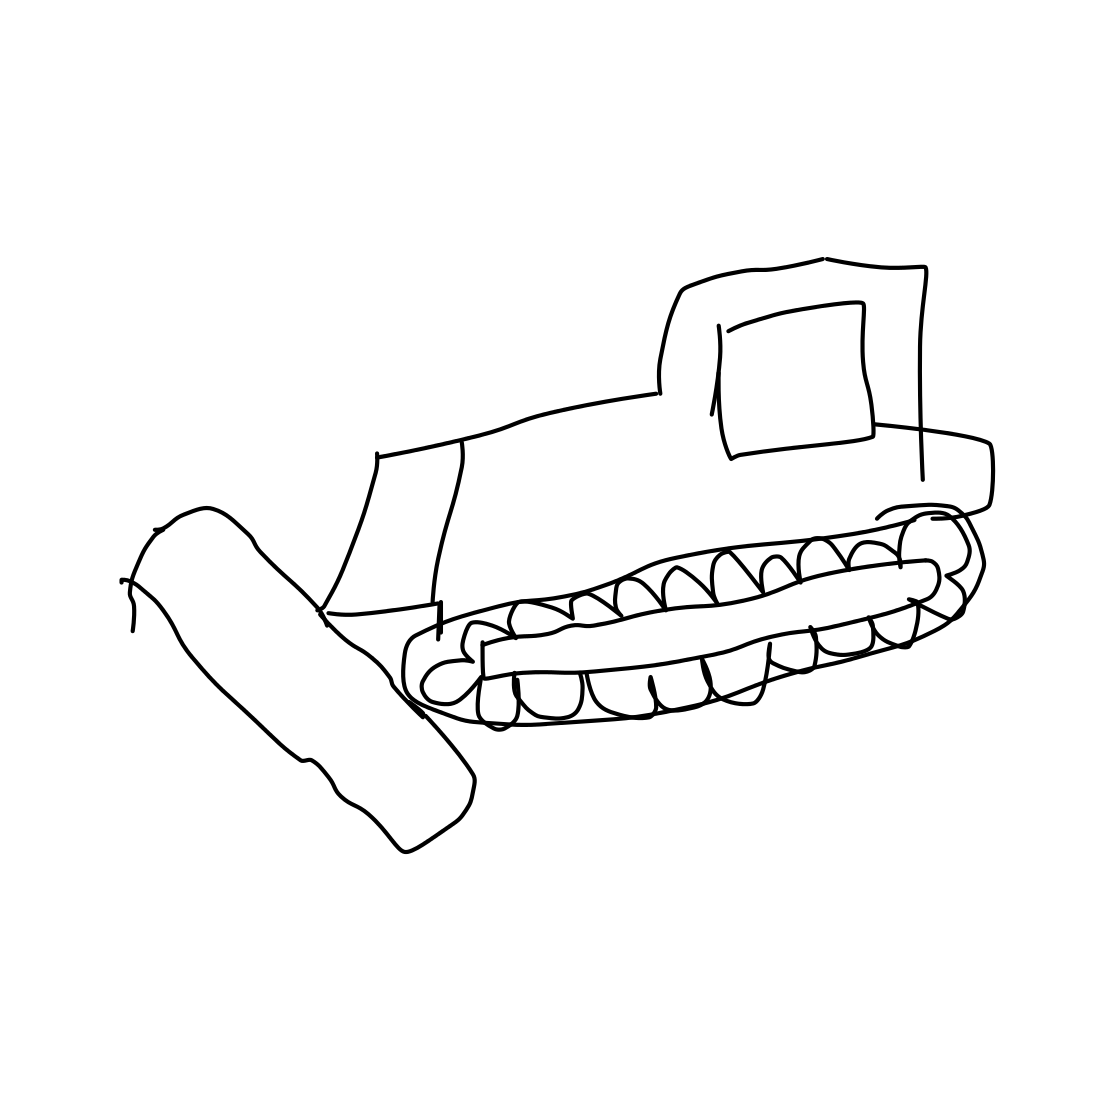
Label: bulldozer